Question: Can we create the following image using CSS only?

I am able to create a right angled triangle. But I am unable to create this specific shaped triangle. ANy help will be greatly appreciated.
Code for right angled triangles design :
'''
#triangle,
#triangle3 {
width: 0;
height: 0;
border-width: 100px 0 0 100px;
border-style: solid;
border-color: transparent transparent transparent #ff0033;
float: left;
}
#triangle2,
#triangle4 {
width: 0;
height: 0;
border-width: 0 100px 100px 0;
border-color: transparent #294fa3 transparent transparent;
border-style: solid;
float: left;
position: relative;
left: -100px;
}
#triangle3 {
position: relative;
left: -100px;
}
#triangle4 {
position: relative;
left: -200px;
/*specifically for 4*/
}
'''
'''
<div id="triangle"></div>
<div id="triangle2"></div>
<div id="triangle3"></div>
<div id="triangle4"></div>
'''
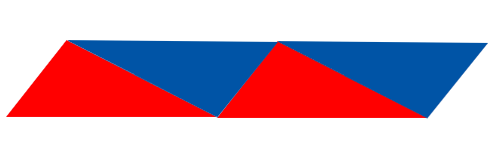
Answer: Quoting The Pragmatic:
" transforms are less supported "
So I found a way out without it:
HTML:
'''
<div id="triangle1"></div>
<div id="triangle2">
<div id="triangle3"></div>
<div id="triangle4"></div>
'''
CSS:
'''
#triangle1 {
width: 0;
height: 0;
border-left: 50px solid transparent;
border-right: 50px solid transparent;
border-bottom: 100px solid red;
float:left;
position:relative;
}
#triangle2
{
width: 0;
height: 0;
border-left: 50px solid transparent;
border-right: 50px solid transparent;
border-top: 100px solid blue;
position:relative;
margin-left:50px;
}
#triangle3
{
width: 0;
height: 0;
border-left: 50px solid transparent;
border-right: 50px solid transparent;
border-bottom: 100px solid red;
float:left;
position:relative;
margin-top:-100px;
}
#triangle4
{
width: 0;
height: 0;
border-left: 50px solid transparent;
border-right: 50px solid transparent;
border-top: 100px solid blue;
position:relative;
margin-top:-100px;
margin-left:50px;
}
'''
Here is the fiddle:<URL>